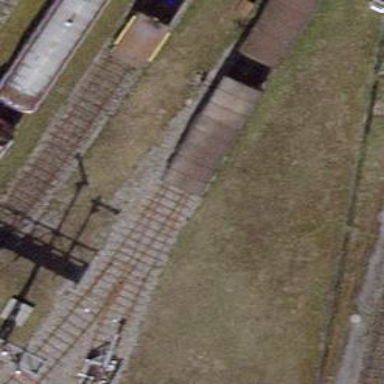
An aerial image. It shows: Railway switch.